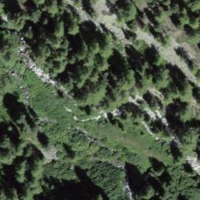
EUNIS habitat code: 43
Species observed at this site:
Chamaenerion angustifolium
Vaccinium vitis-idaea
Campanula barbata
Podisma pedestris